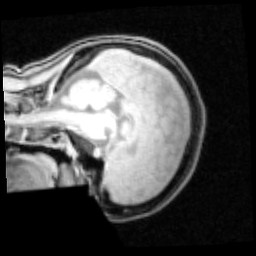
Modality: PDw
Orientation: sagittal
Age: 22
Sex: female
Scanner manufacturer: siemens
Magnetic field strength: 3 T
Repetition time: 0.25 s
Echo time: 0.00103 s